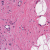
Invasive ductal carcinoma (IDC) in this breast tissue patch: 0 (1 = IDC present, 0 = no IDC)